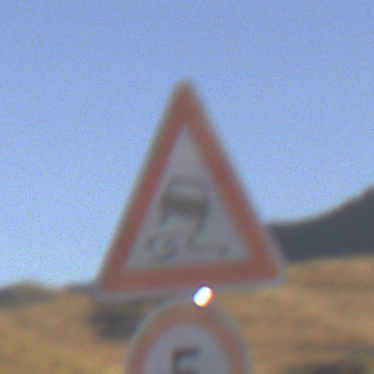
Verkehrszeichen: SchleuderOderRutschgefahr
Zusatzzeichen unten: Geschwindigkeit5
Umgebung: Outdoor, Nature
Tageszeit: SunriseSunset
Wetter: Clear
Licht: Natural
Jahreszeit: NotSpecified
Kontrast: HighContrast